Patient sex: F
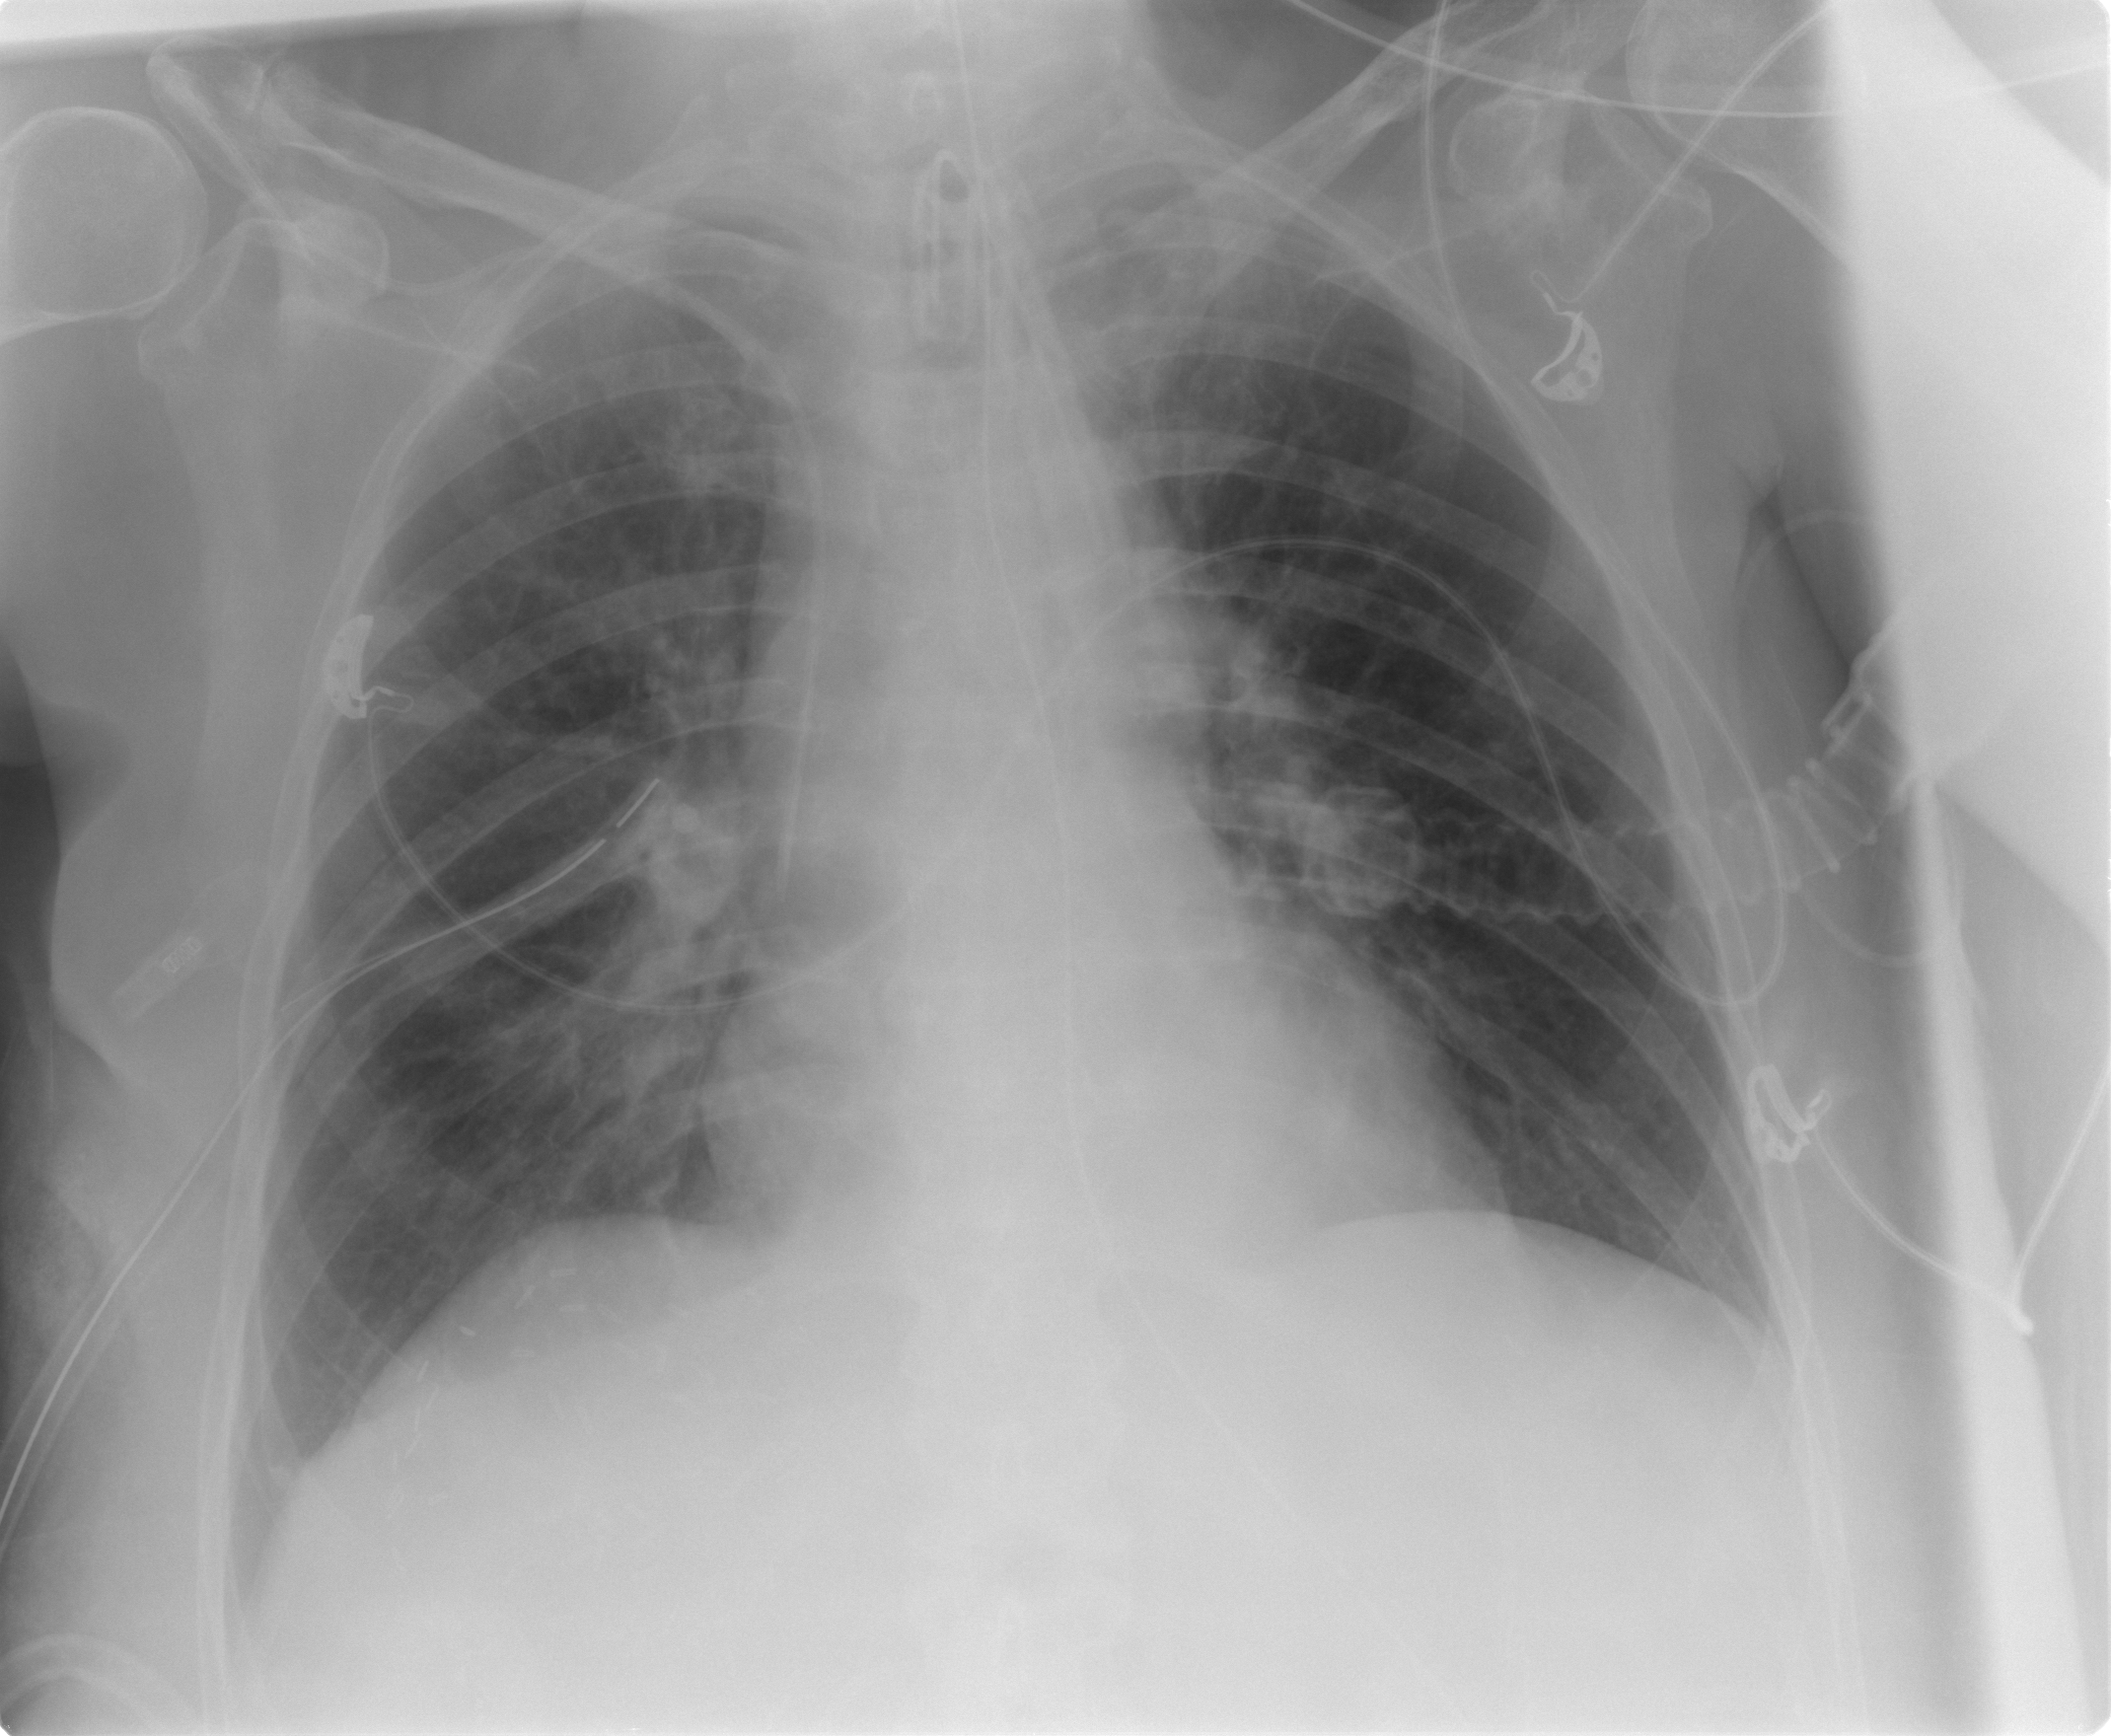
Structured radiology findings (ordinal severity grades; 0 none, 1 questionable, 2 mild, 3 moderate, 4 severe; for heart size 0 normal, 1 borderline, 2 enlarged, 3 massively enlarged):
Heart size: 0
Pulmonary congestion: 0
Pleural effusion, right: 0
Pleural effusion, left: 1
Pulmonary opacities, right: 0
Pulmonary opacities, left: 0
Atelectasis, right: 1
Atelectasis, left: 1